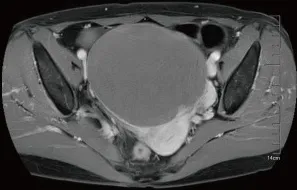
MRI revealed a pelvic cystic mass , histological examination of the tumor demonstrated a clear cell morphology with papillary, and ,focal solid growth patterns.
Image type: radiology (mri)